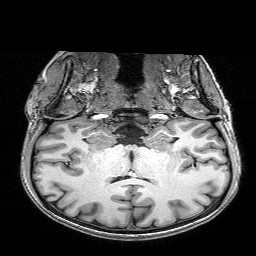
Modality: T1w
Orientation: sagittal
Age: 27
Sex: female
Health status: healthy
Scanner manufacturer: siemens
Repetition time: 2.53 s
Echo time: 0.00332 s